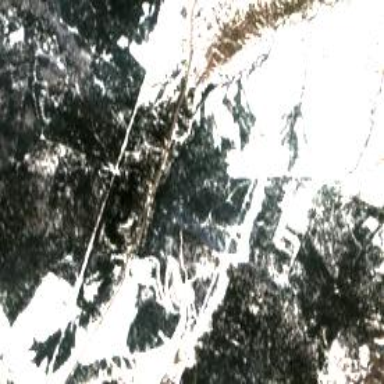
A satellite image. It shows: Recreation ground designated for winter sports.